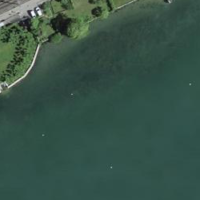
EUNIS habitat code: 14
Species observed at this site:
Cydonia oblonga